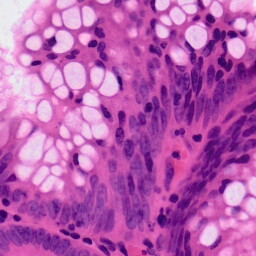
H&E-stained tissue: Colon